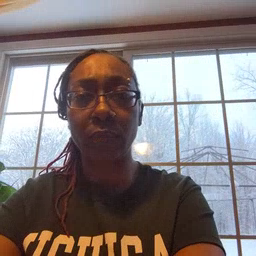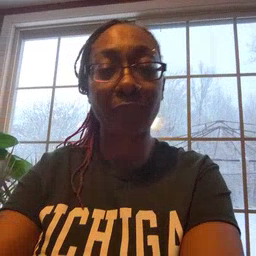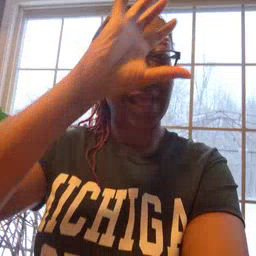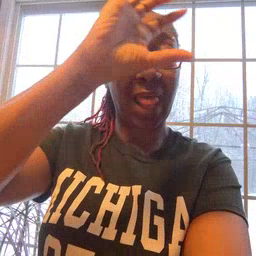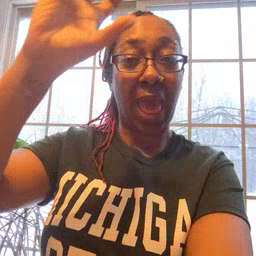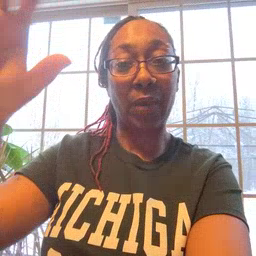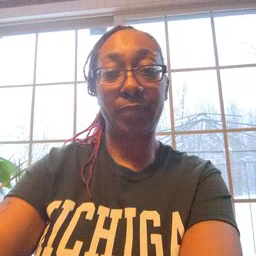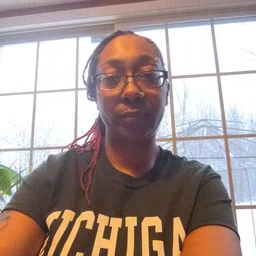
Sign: cloud